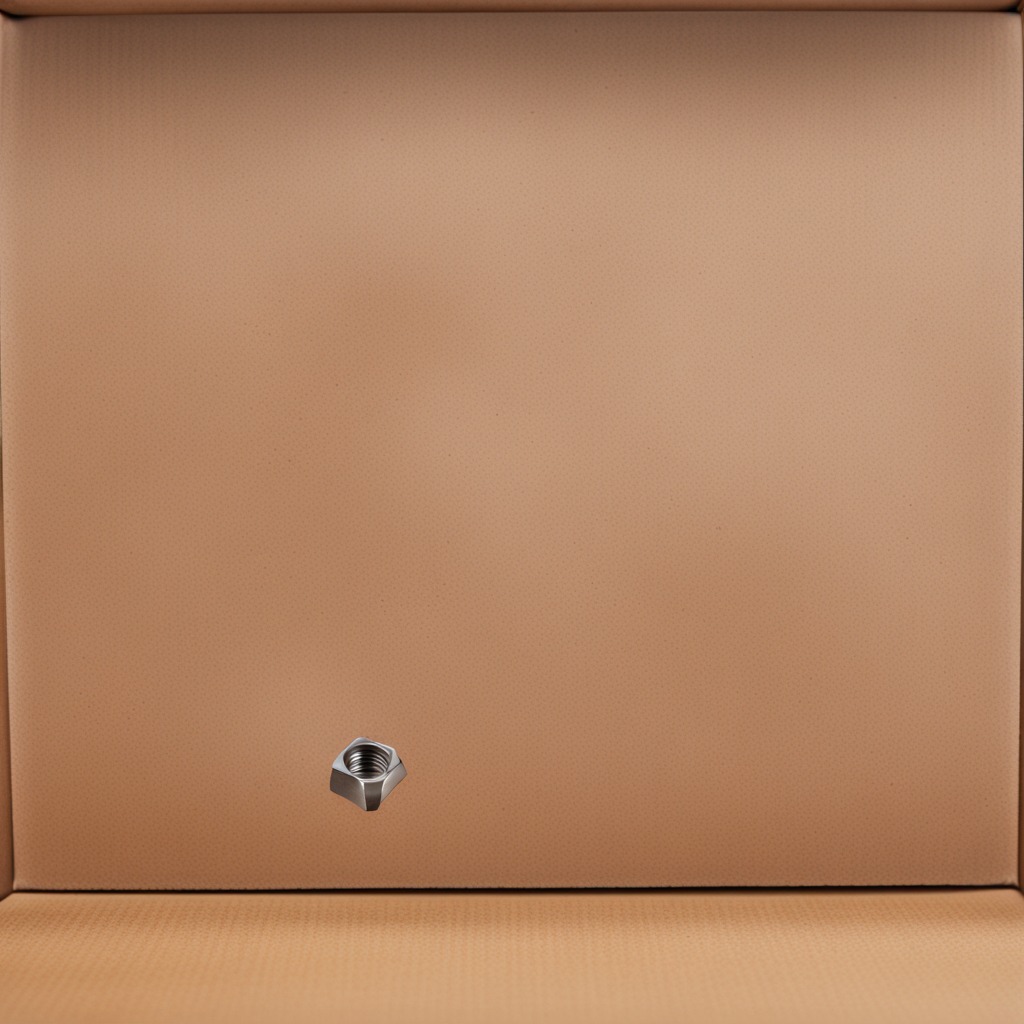
A metal nut lying on the cardboard box surface in an outdoor workshop during daytime bright natural light soft shadows slightly creased but